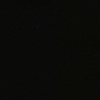
Label: space